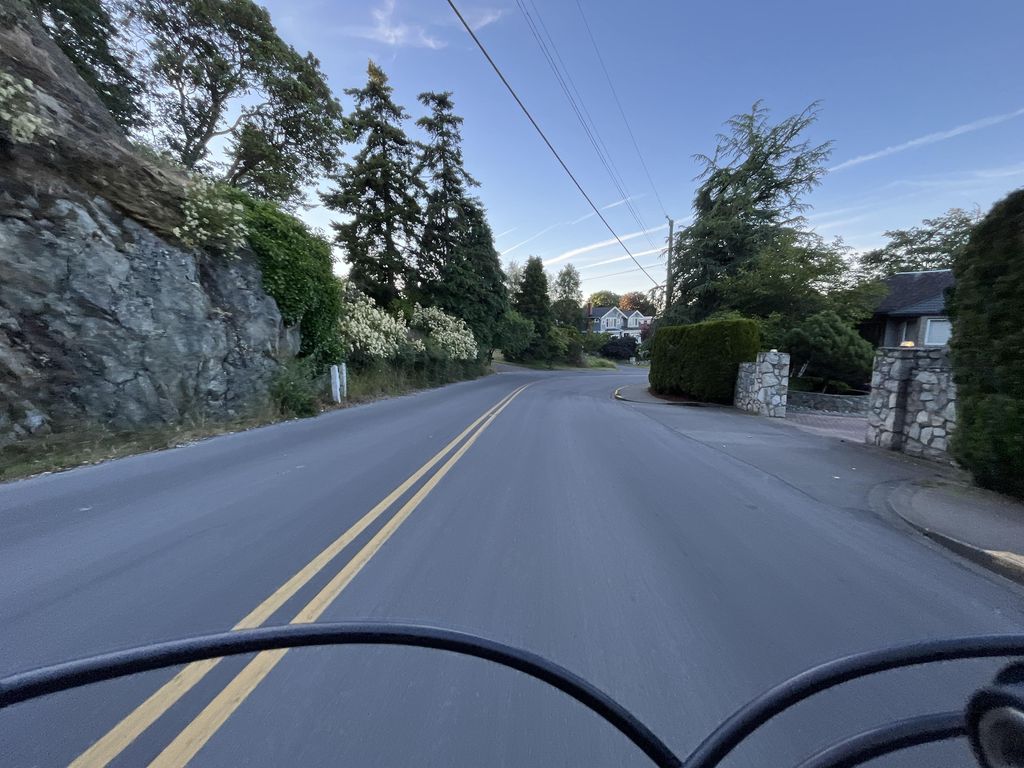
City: victoria